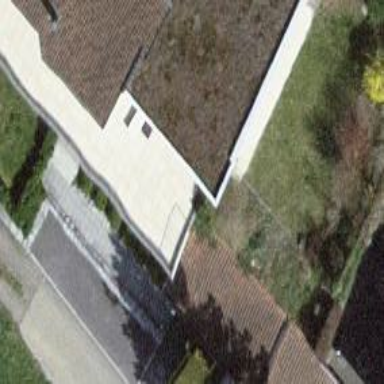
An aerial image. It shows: Garage.